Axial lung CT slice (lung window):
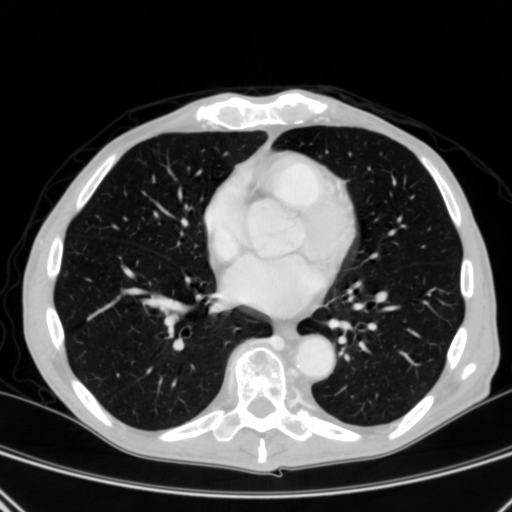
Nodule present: no